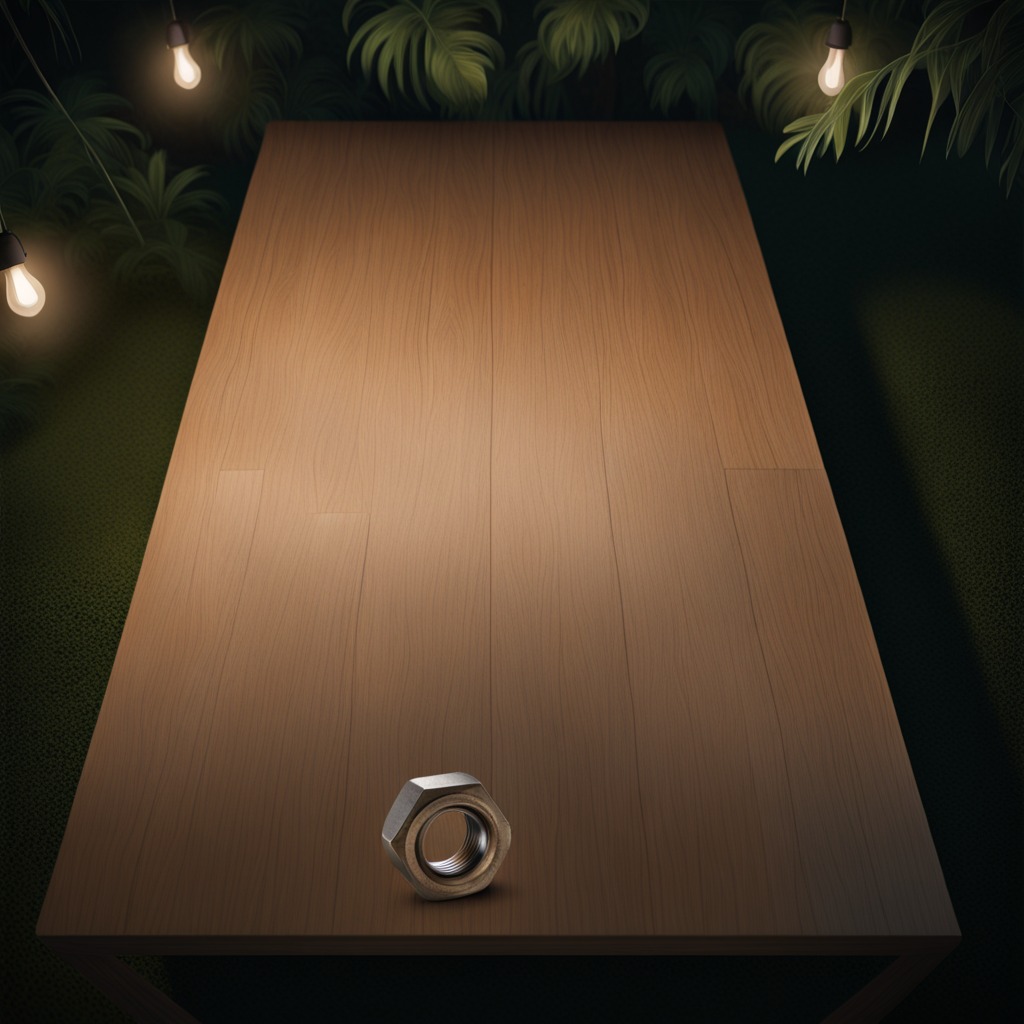
A metal nut lies on a wooden table inside a jungle field workshop tent at night.